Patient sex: M
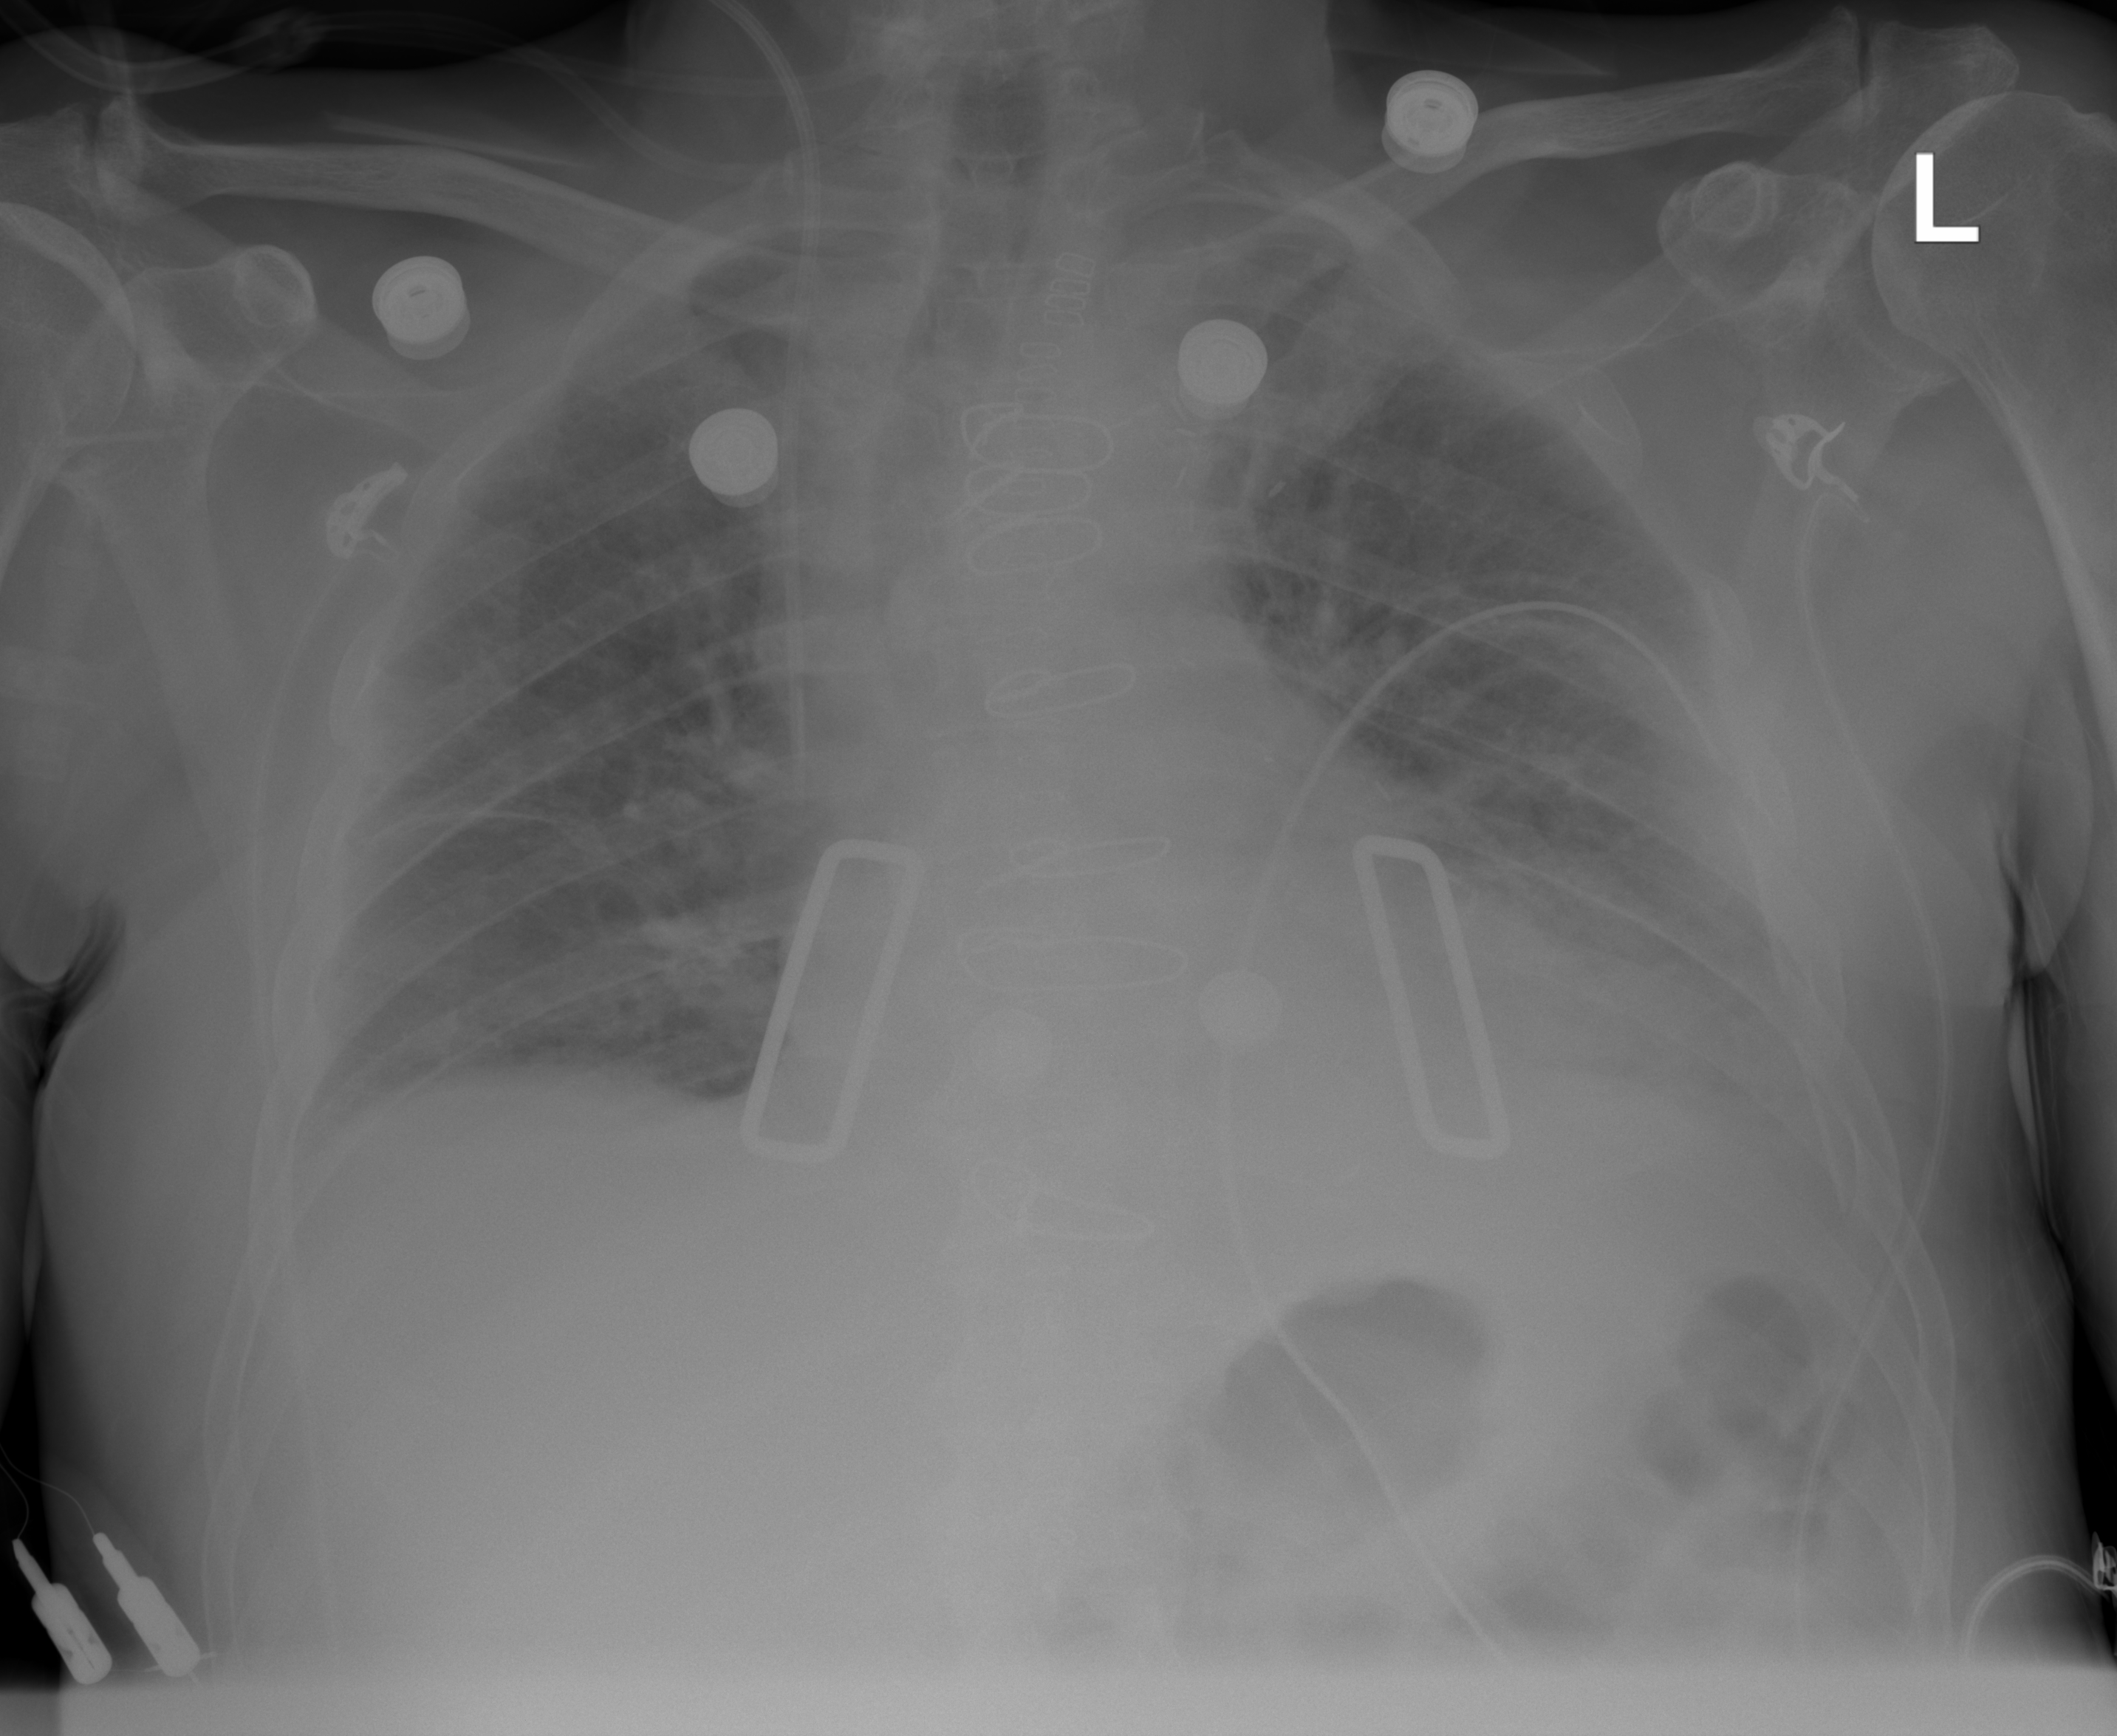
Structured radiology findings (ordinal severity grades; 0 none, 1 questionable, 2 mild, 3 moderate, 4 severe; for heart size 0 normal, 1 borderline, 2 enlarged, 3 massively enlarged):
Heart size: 0
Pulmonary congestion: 2
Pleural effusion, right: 0
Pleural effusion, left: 2
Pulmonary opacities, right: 1
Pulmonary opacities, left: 2
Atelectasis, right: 2
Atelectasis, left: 0